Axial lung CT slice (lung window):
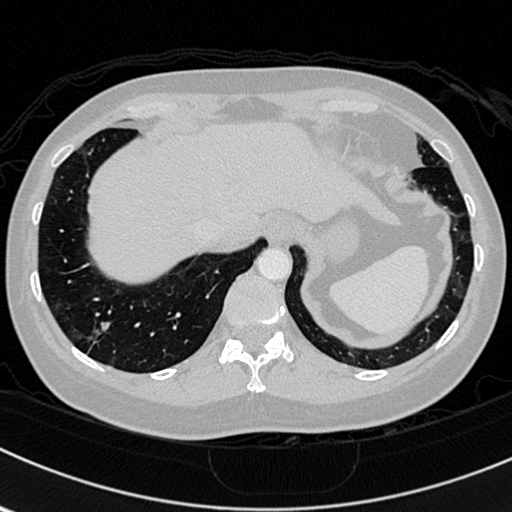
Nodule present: no